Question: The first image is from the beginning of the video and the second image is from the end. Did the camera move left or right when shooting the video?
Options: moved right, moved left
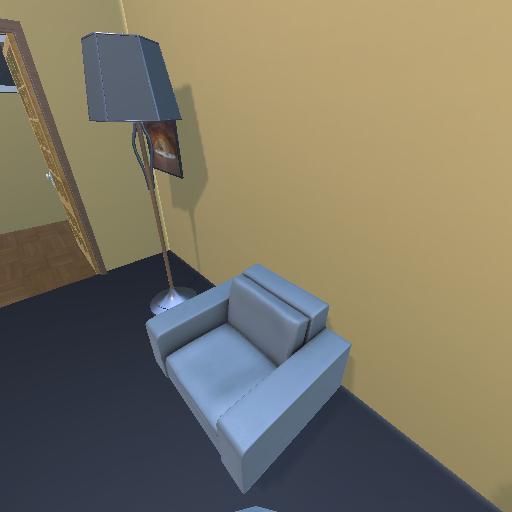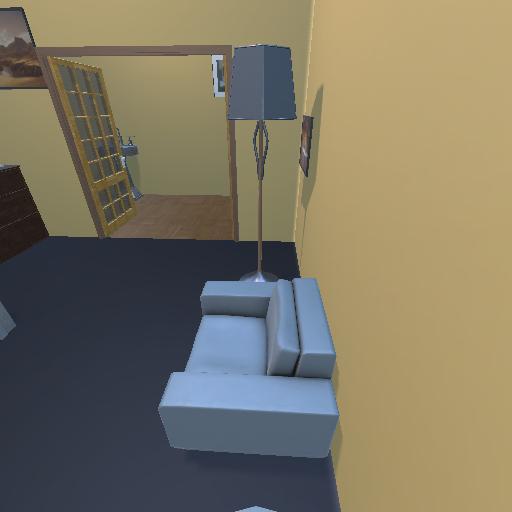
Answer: moved right